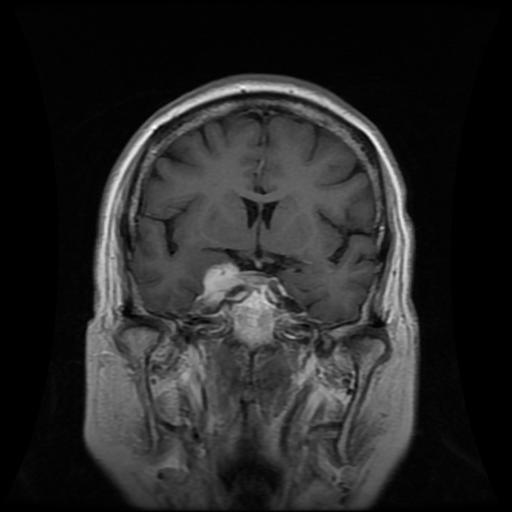
Label: meningioma